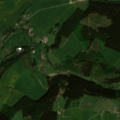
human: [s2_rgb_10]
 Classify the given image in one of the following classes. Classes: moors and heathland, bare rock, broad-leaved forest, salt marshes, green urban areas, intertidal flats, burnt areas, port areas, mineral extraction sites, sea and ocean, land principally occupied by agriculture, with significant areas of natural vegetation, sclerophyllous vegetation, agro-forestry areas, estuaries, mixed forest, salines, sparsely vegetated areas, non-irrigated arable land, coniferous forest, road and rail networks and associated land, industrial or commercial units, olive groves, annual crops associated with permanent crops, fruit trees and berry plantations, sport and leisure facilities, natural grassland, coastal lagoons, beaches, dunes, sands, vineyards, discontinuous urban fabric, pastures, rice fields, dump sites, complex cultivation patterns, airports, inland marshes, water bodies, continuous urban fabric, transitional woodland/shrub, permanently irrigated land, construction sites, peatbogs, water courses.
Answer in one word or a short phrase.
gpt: road and rail networks and associated land, pastures, complex cultivation patterns, land principally occupied by agriculture, with significant areas of natural vegetation, coniferous forest